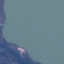
Label: SeaLake